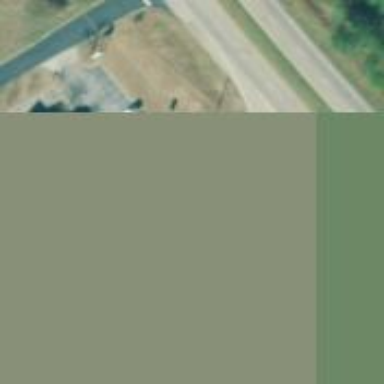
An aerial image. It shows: Service road.